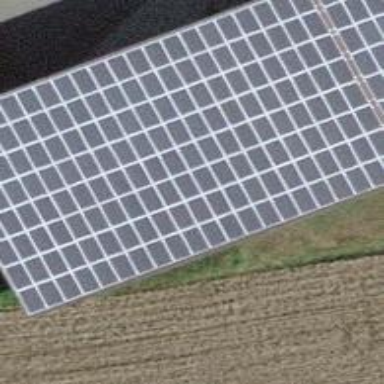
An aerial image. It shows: Solar power generator using photovoltaic method with solar photovoltaic panel types.